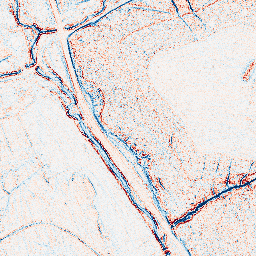
Category: edge_preserving
Decomposition family: anisotropic_diffusion
Decomposition parameters: iterations: 5
kappa: 50
gamma: 0.05
Upsampling method: sinc_hamming
Upsampling parameters: scale: 2
kernel_size: 16
Upsampling scale: 2